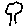
Label: tree